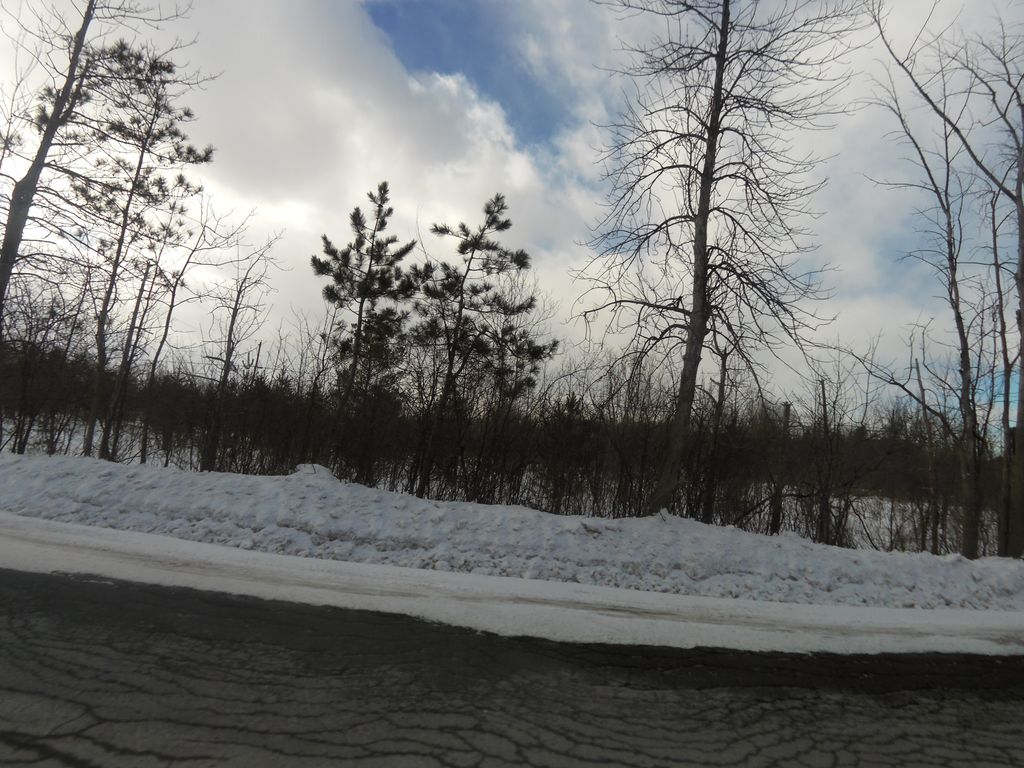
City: ottawa-gatineau